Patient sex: M
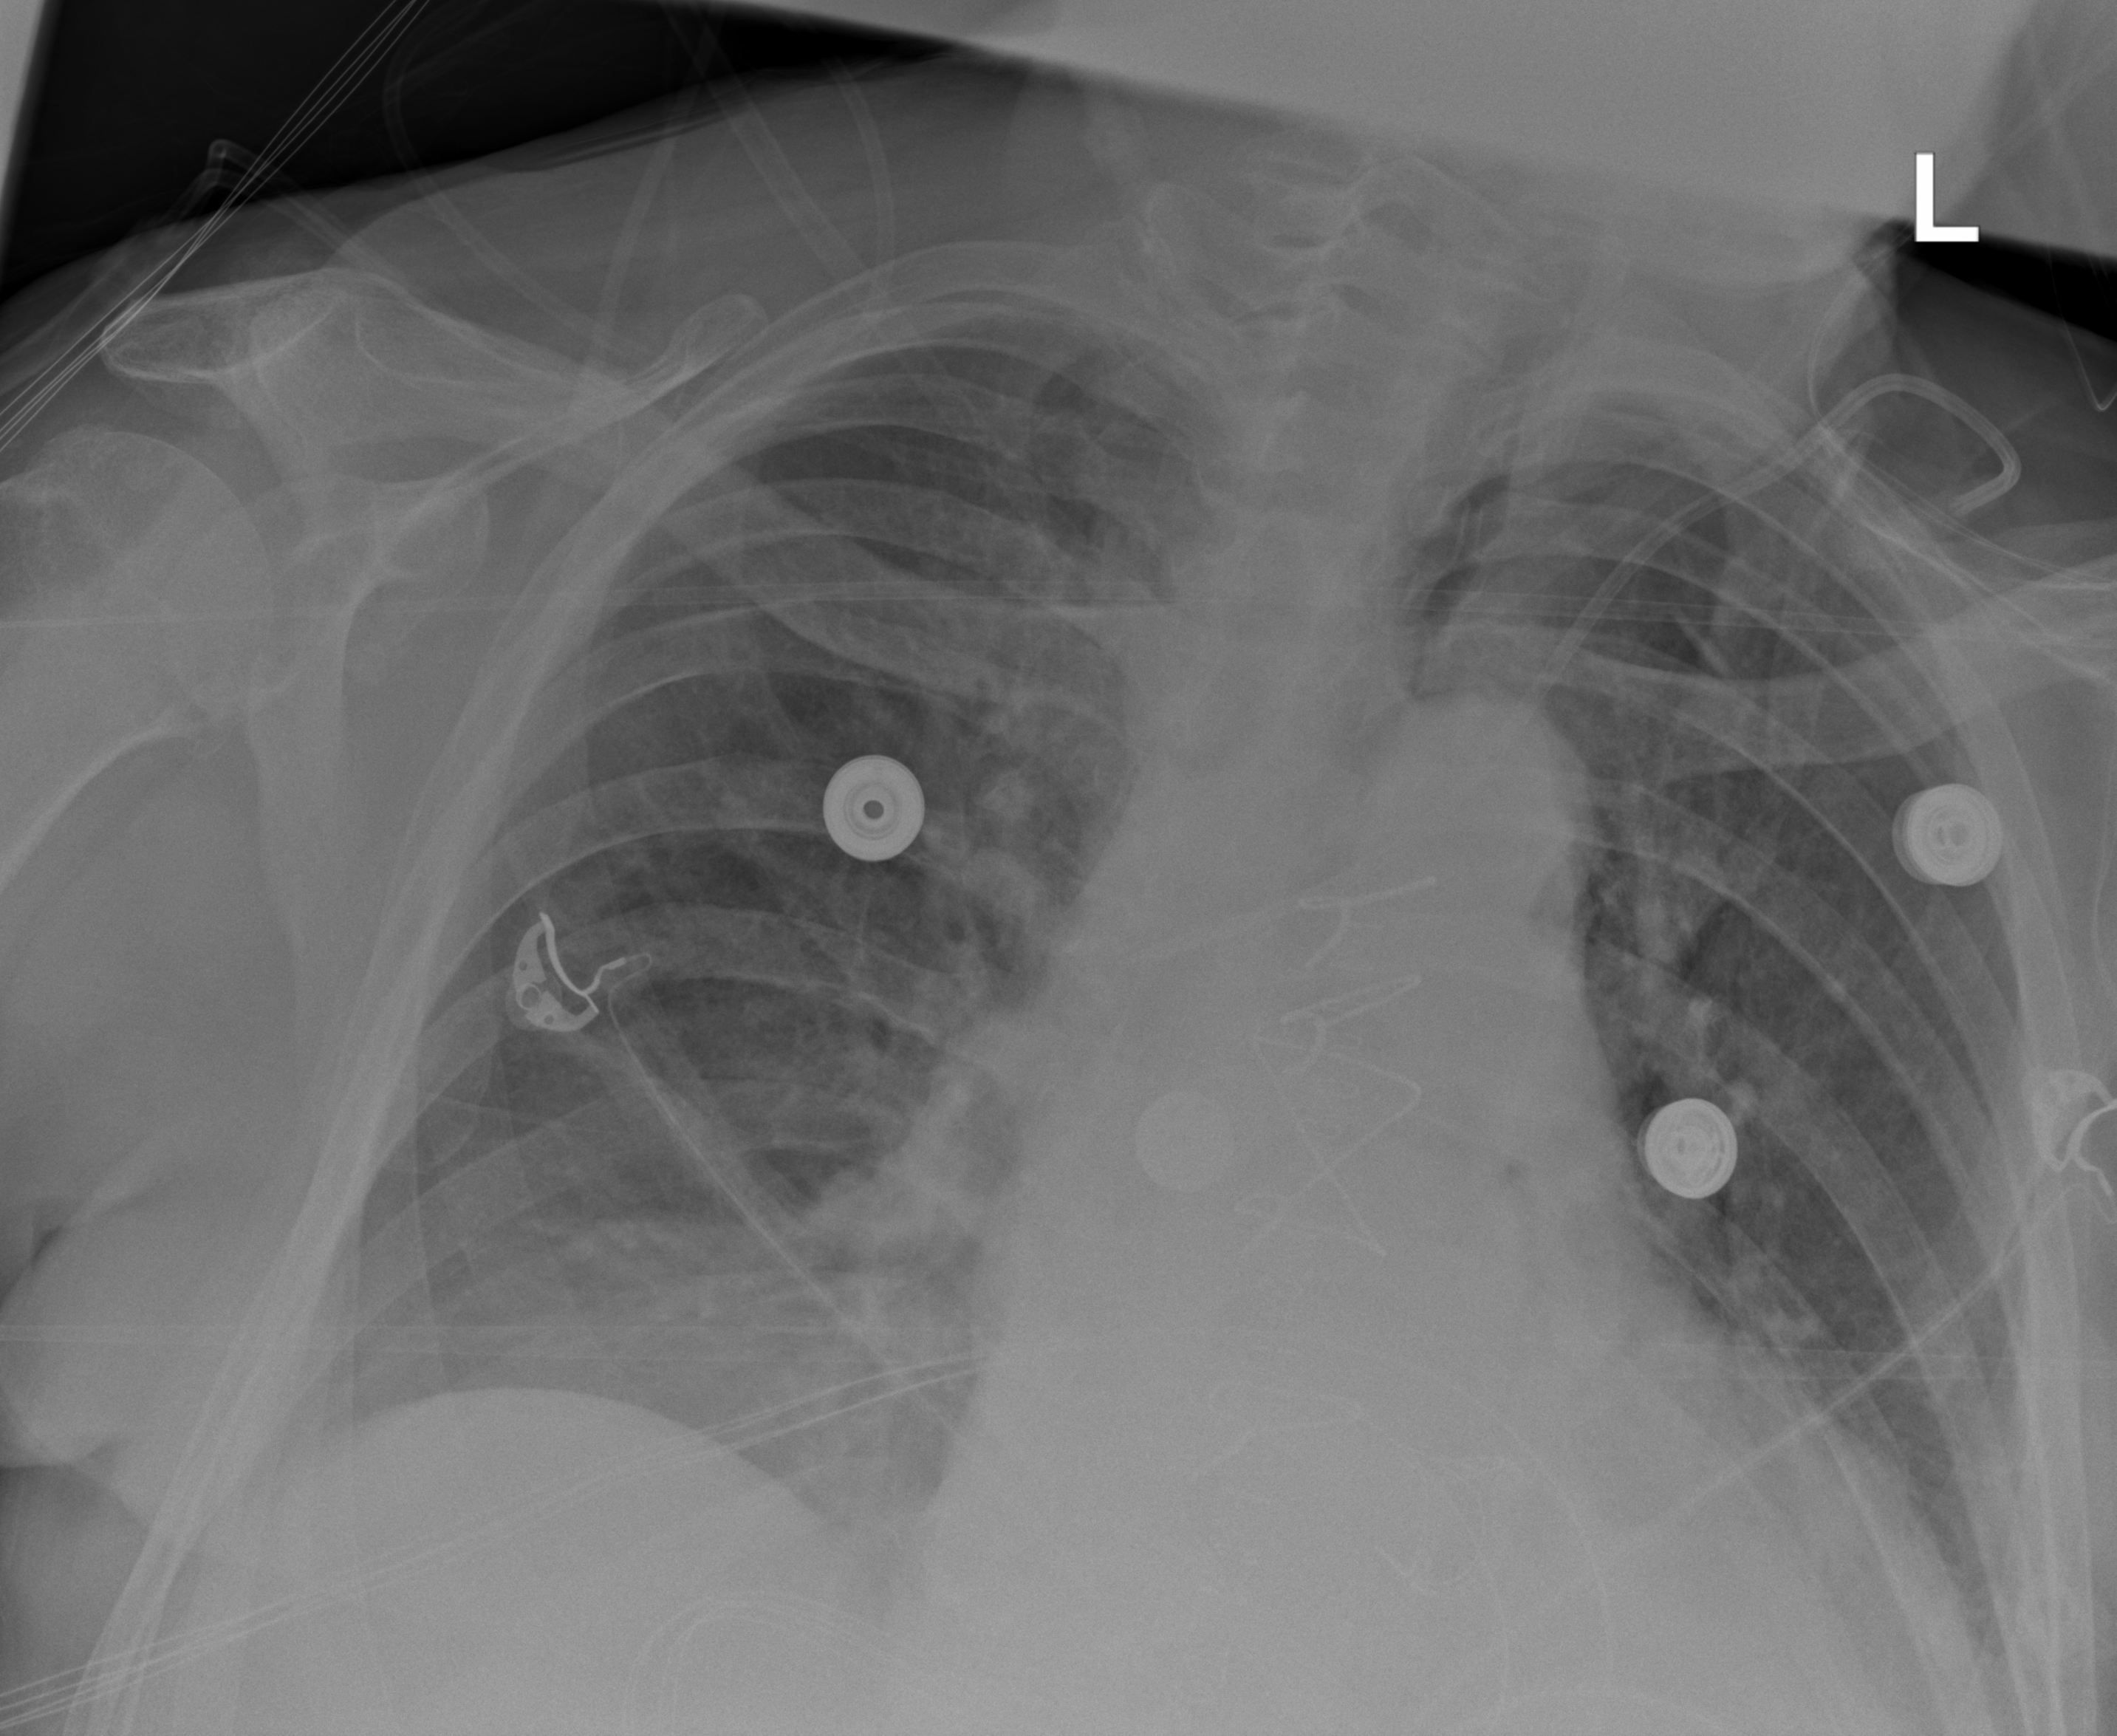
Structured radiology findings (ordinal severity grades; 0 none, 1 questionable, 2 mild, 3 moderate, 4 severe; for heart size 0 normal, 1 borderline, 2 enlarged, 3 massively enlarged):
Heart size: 1
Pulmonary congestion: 2
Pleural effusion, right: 0
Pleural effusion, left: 0
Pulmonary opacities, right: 0
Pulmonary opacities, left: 0
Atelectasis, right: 0
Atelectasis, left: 0